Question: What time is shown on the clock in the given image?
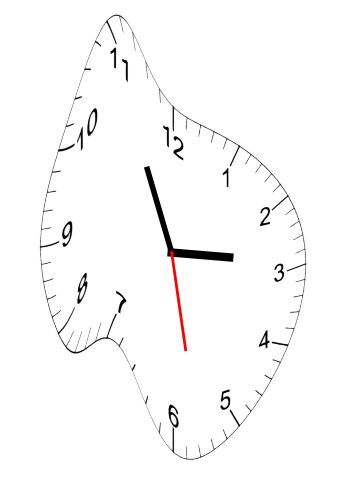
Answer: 02:55:28